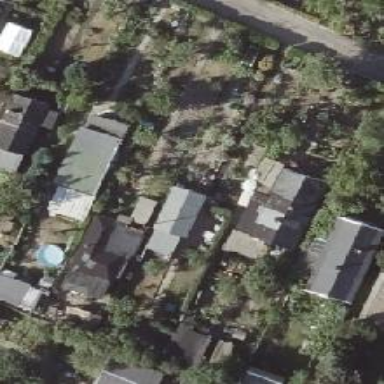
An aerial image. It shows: Plot in the allotments surrounded by fence.